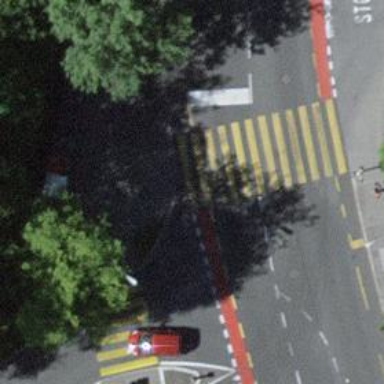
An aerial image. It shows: Secondary road with designated cycle lane.